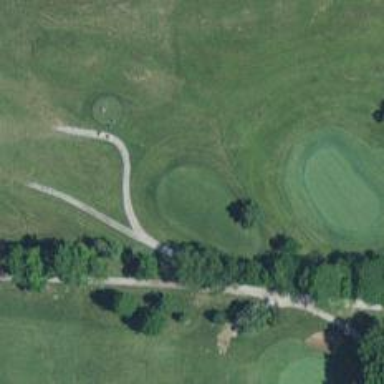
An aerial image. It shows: Golf tee.